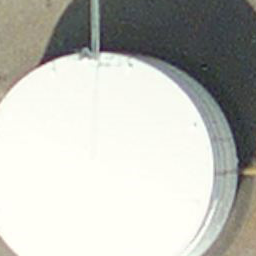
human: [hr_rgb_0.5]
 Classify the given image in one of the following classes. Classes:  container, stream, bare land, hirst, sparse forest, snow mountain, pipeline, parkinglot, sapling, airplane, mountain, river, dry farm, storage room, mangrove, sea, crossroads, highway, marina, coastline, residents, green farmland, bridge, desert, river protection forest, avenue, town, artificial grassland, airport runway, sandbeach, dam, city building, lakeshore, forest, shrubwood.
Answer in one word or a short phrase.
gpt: storage room